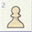
Piece: wP